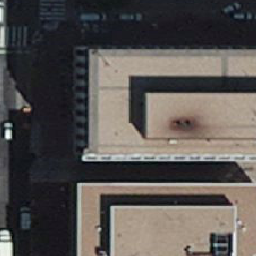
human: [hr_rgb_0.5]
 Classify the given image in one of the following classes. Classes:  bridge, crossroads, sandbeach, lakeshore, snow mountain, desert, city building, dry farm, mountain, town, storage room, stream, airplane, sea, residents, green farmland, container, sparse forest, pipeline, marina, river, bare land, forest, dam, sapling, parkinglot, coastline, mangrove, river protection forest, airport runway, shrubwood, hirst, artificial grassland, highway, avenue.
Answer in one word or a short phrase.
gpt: city building